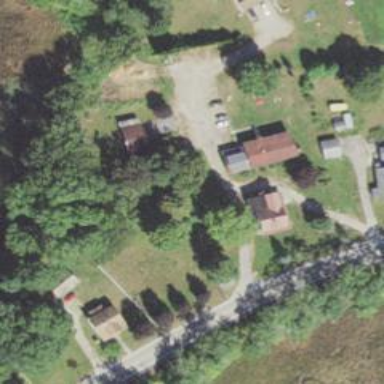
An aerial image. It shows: Residential driveway.